Field crop: maize
Growth stage: 2
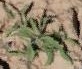
Species: atriplex